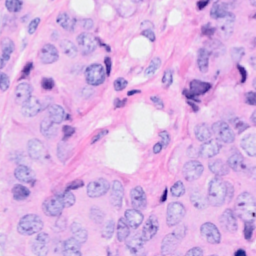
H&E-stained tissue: Breast